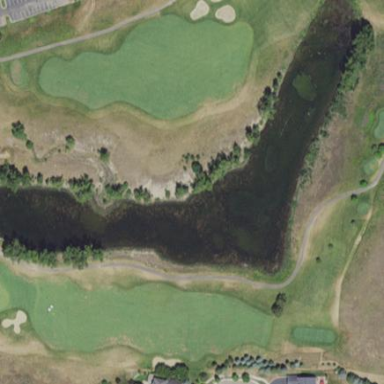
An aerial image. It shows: Area with grass used as rough in golf course.